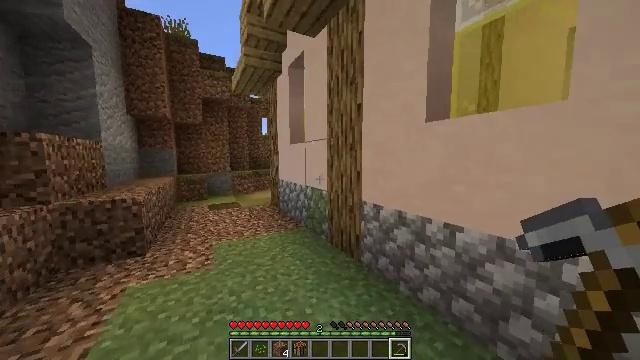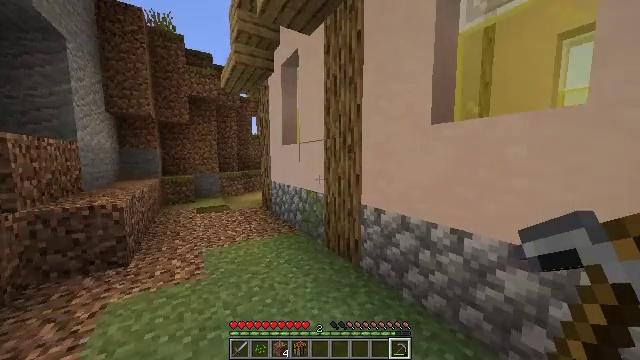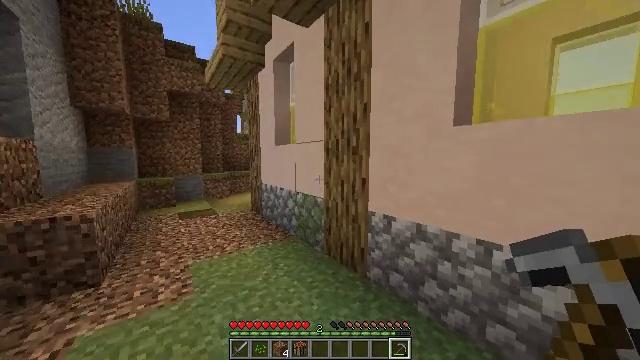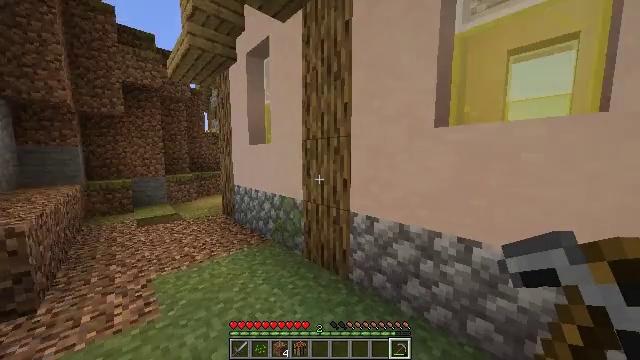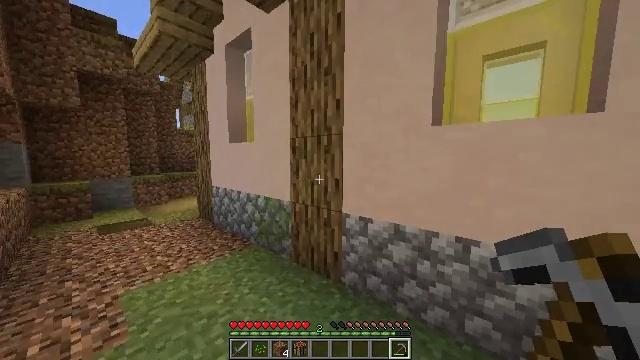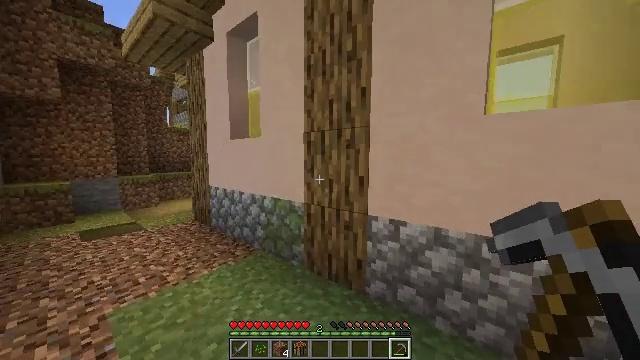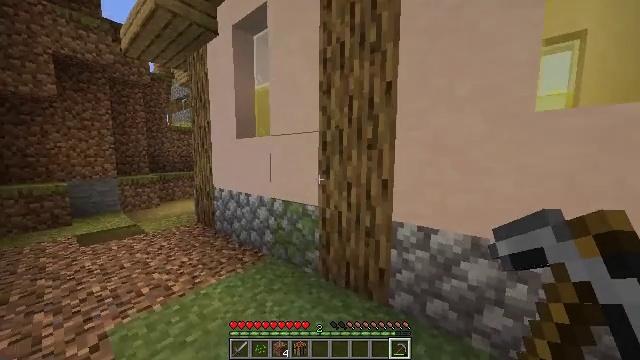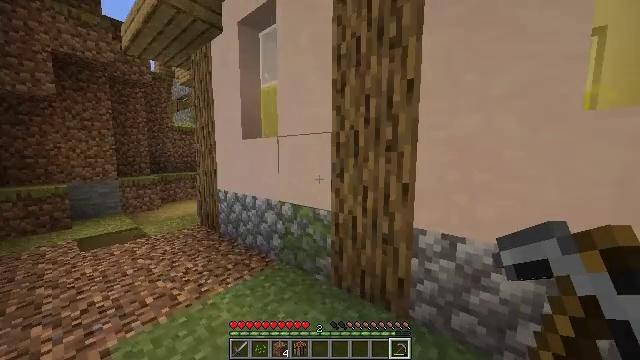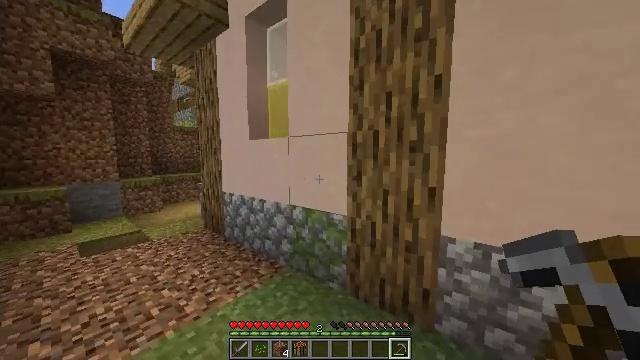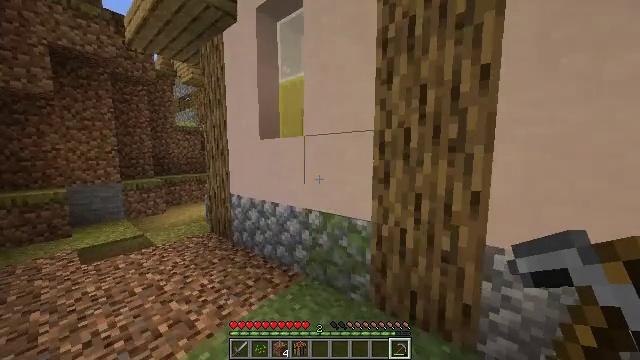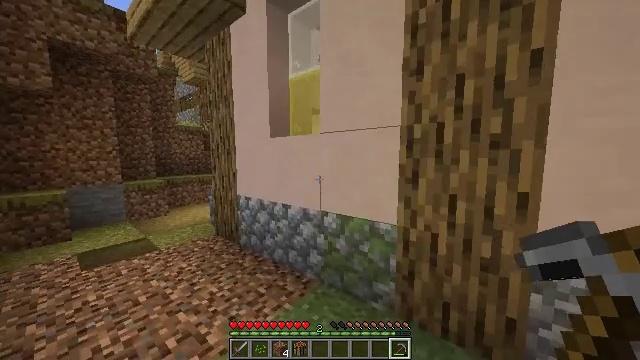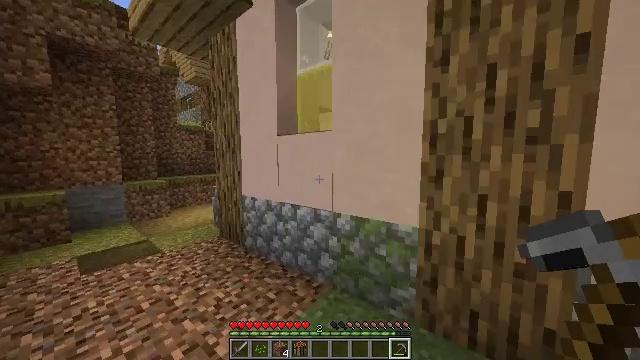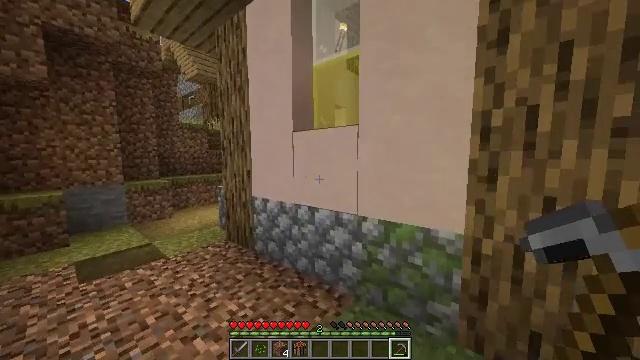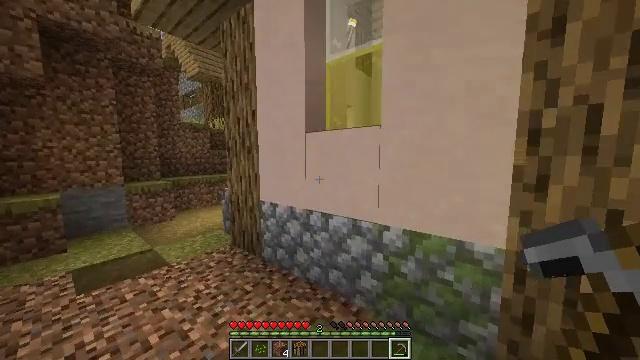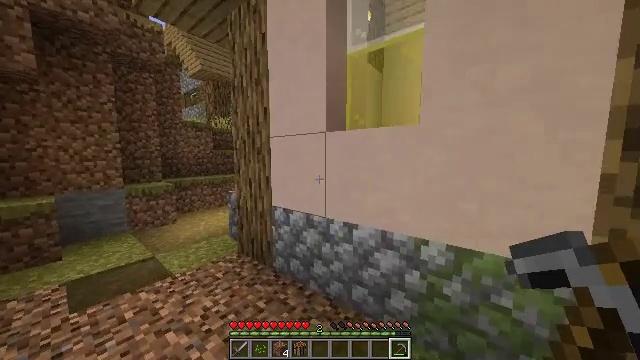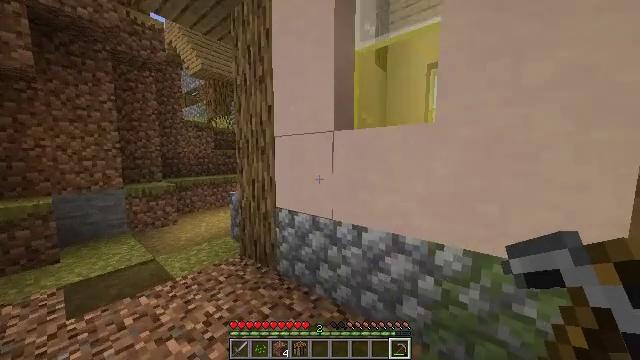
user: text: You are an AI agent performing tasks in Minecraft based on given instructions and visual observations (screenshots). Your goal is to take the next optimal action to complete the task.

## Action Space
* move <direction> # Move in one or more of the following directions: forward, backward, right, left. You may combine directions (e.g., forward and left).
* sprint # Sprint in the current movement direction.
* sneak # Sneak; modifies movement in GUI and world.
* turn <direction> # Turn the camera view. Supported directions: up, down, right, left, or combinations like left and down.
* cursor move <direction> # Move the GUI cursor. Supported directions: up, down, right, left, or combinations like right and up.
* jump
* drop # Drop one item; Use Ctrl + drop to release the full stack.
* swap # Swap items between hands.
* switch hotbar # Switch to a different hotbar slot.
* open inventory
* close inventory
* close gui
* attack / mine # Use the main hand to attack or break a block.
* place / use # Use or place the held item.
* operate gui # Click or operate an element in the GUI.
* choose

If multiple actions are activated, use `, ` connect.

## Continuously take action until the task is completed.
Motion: motion action
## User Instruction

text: Drop wheat seeds.
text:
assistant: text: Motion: move forward and move left, turn right
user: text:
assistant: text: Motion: move forward and move left, turn right
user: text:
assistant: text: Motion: move forward and move left, turn right
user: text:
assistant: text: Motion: move forward and move left, turn right
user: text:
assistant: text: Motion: move forward and move left, turn right
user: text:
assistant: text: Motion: move forward and move left
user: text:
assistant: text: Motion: move forward and move left
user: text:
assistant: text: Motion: move forward and move left
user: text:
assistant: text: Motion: move forward and move left
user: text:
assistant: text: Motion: move forward and move left
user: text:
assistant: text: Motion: move forward and move left
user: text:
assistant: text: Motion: move forward and move left
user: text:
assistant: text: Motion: move forward and move left
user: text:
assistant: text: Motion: move forward and move left
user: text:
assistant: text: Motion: move forward and move left
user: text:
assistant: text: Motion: move forward and move left
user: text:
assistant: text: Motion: move forward and move left
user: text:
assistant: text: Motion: move forward and move left
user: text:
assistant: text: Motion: move forward and move left, turn right and down
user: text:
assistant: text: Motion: move forward and move left, turn right and down
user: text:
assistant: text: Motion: move forward and move left, turn right
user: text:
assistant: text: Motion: move forward and move left, turn left and down
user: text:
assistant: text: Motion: move forward and move left
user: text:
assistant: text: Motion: move forward and move left
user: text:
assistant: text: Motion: move forward and move left
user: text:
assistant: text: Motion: move forward and move left
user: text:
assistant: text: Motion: move forward and move left
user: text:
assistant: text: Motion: move forward and move left
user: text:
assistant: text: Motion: move forward and move left
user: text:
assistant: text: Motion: move forward and move left, turn right